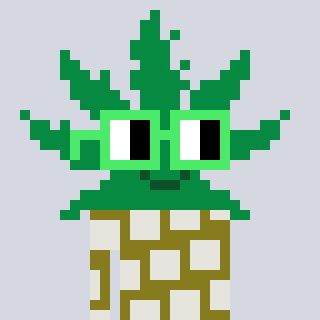
a pixel art character with square light green glasses, a weed-shaped head and a gunk-colored body on a cool background